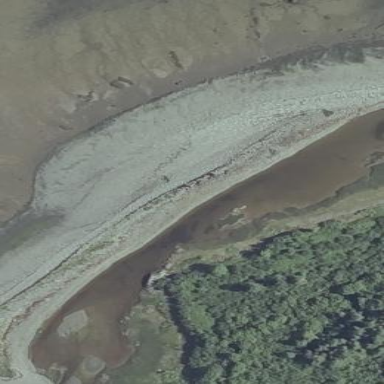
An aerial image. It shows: Beach with gravel surface.